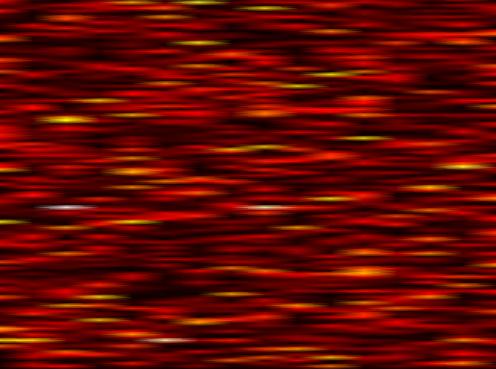
Label: FOFDM